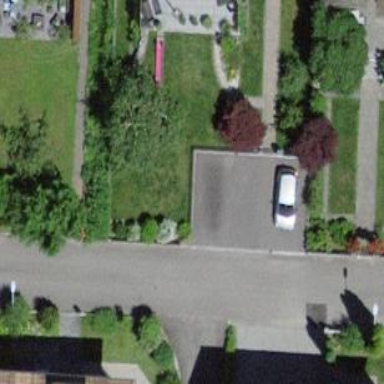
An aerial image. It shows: Residential road area.